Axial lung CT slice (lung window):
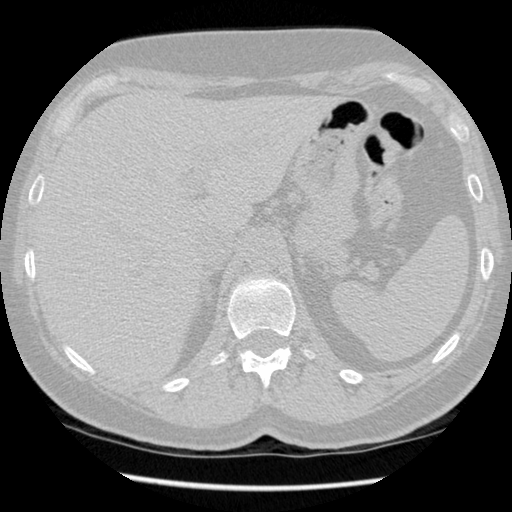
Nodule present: no